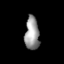
Tissue: lung
Cell type: Endothelial cells
Senescence score: 0.5958
Nuclear area (px): 464
Mean DAPI intensity: 153.011